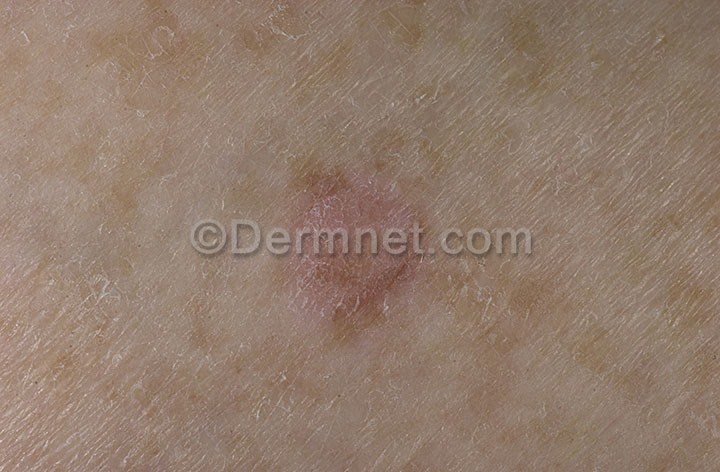
Disease: Seborrheic Keratoses and other Benign Tumors